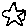
Label: star